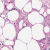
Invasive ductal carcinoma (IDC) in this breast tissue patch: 0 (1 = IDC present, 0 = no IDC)